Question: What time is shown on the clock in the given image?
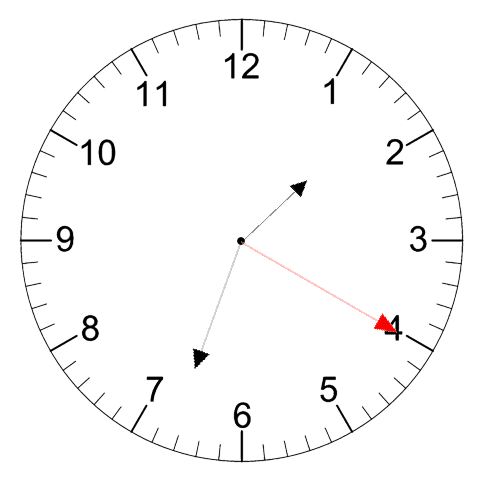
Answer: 01:33:20